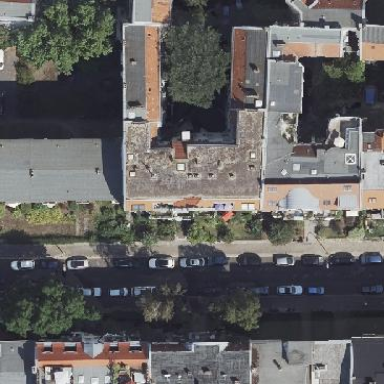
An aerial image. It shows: Building consisting of apartments with double saltbox roof shape.